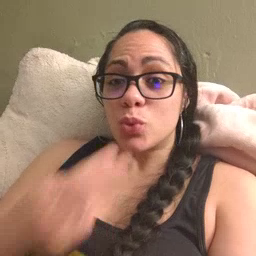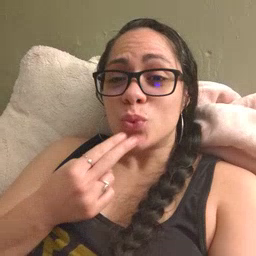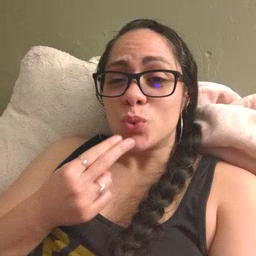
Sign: cute